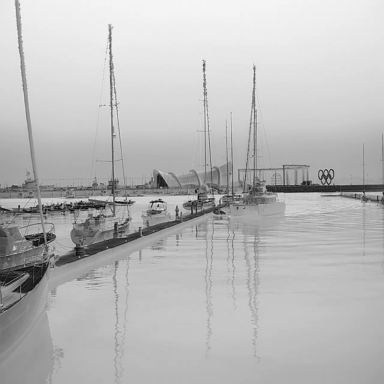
There are two canoes in the infrared image.